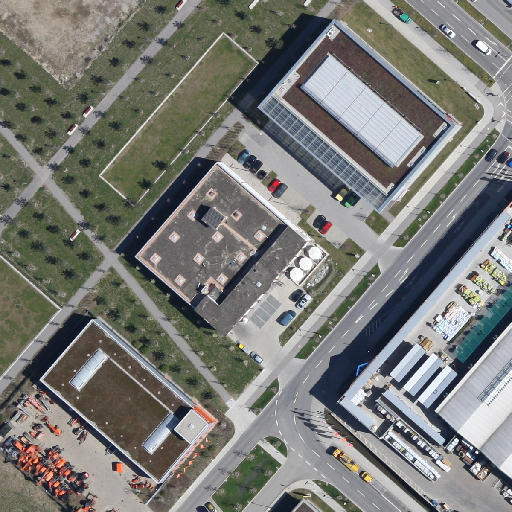
Referring expression: paved road